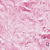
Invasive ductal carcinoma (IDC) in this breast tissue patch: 0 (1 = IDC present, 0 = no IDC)